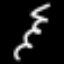
Label: squiggle